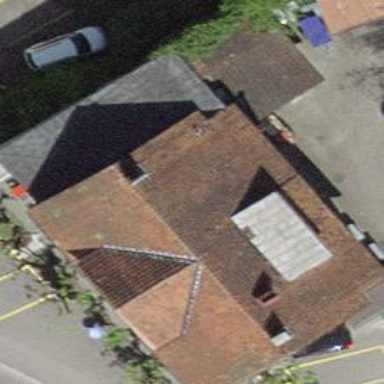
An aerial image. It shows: Public building.